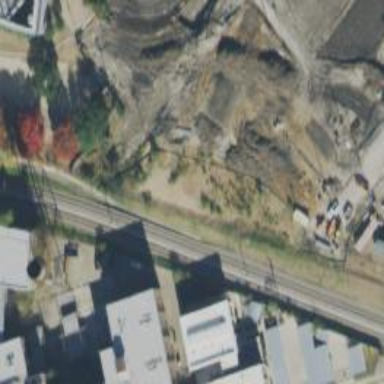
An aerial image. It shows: Brownfield site.